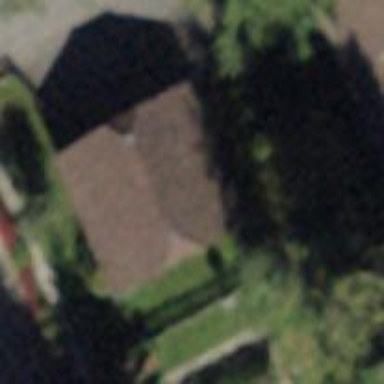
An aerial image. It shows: Garage building.